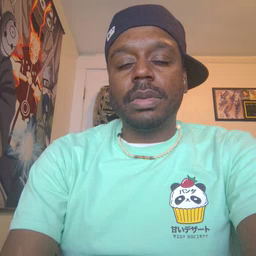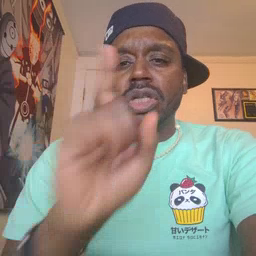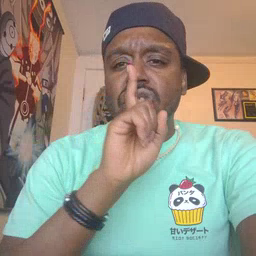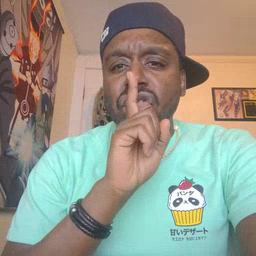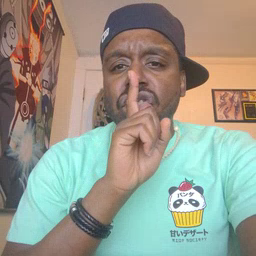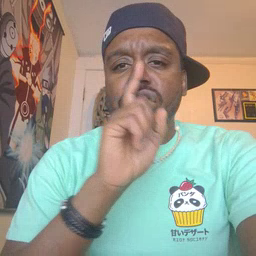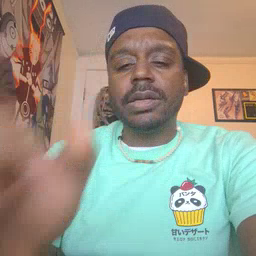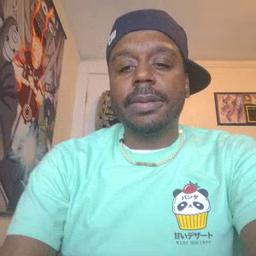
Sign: shhh